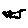
Label: cat